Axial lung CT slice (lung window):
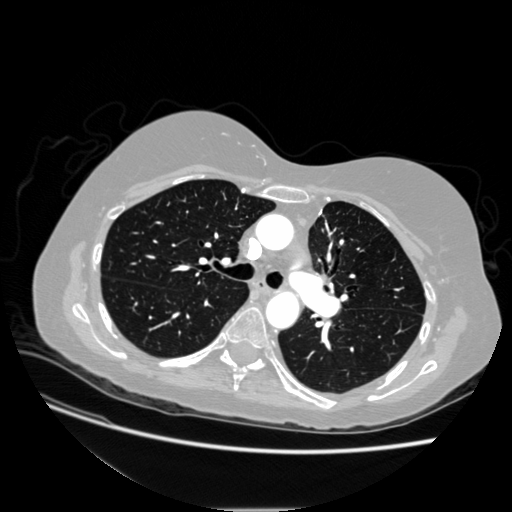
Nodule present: no